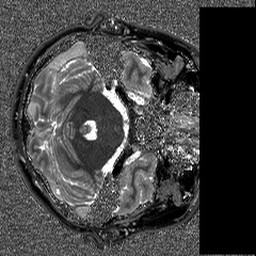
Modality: T1map
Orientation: axial
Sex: male